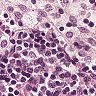
Metastatic tissue present: no